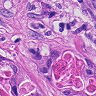
Metastatic tissue present: yes